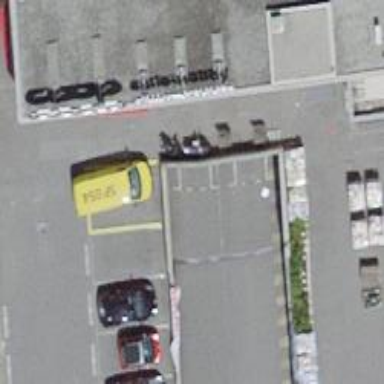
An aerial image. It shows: Parking entrance.